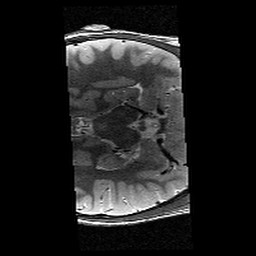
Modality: T2w
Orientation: axial
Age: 12
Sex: male
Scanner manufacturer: siemens
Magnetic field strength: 3 T
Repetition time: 9.23 s
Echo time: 0.067 s